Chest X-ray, PA view. Patient: 11 years old, sex M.
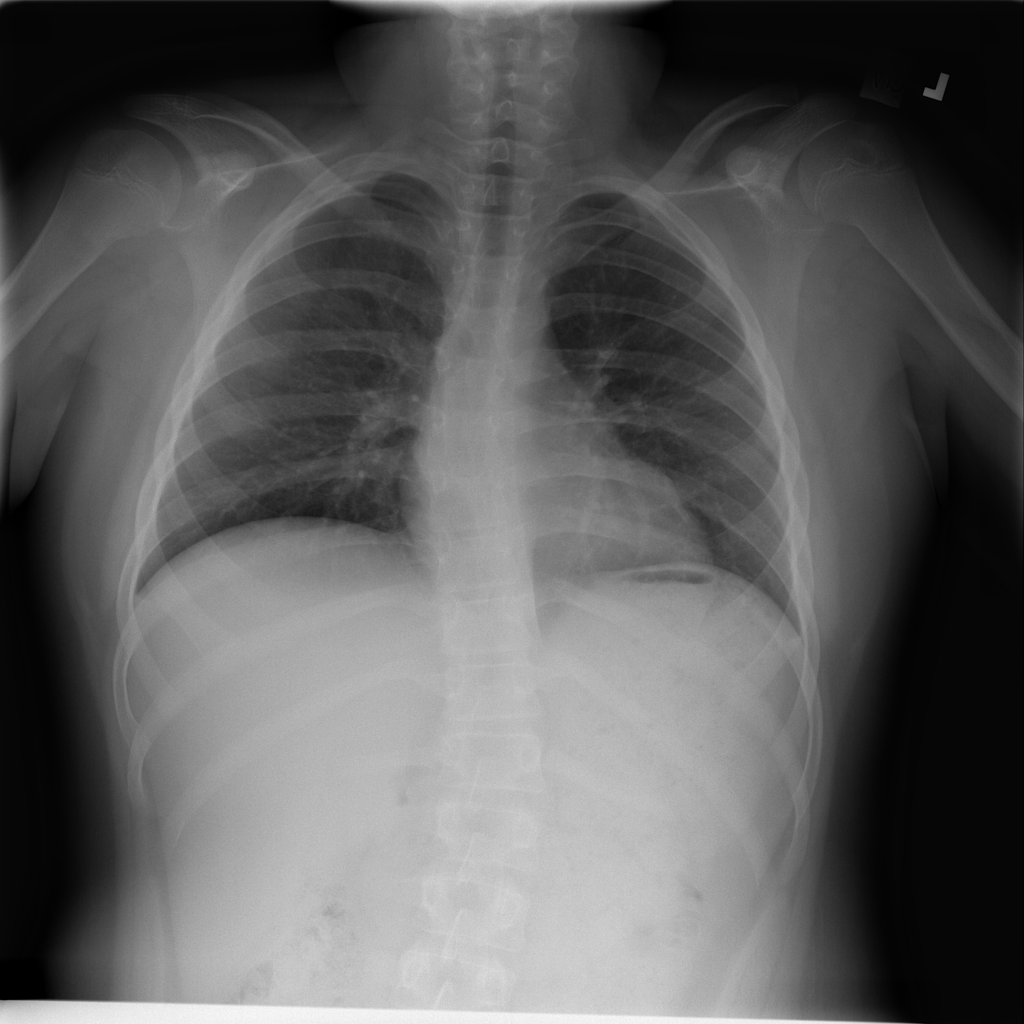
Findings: No Finding